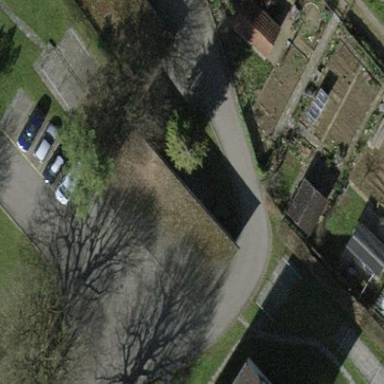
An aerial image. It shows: Group of garages.